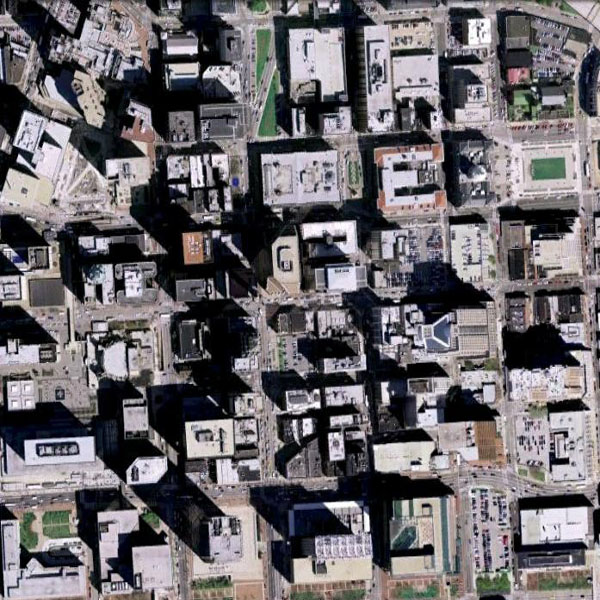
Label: Commercial